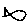
Label: fish